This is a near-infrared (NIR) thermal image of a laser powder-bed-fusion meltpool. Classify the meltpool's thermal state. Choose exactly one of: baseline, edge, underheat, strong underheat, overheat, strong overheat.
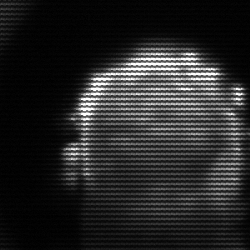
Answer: baseline